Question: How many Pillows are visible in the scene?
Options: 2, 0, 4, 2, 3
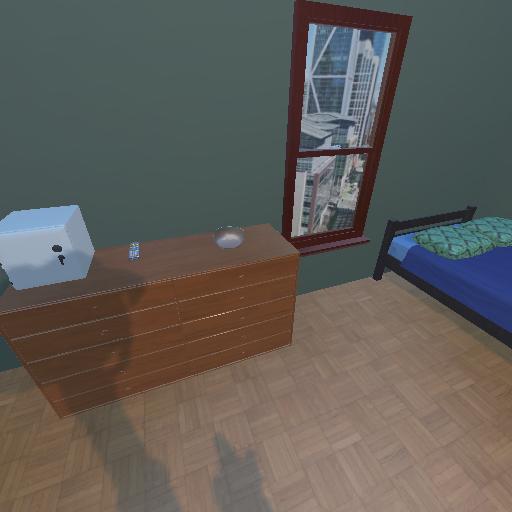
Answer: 2